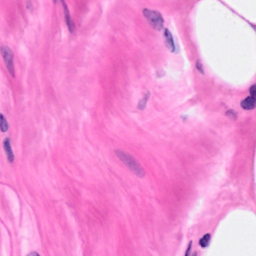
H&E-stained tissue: Breast